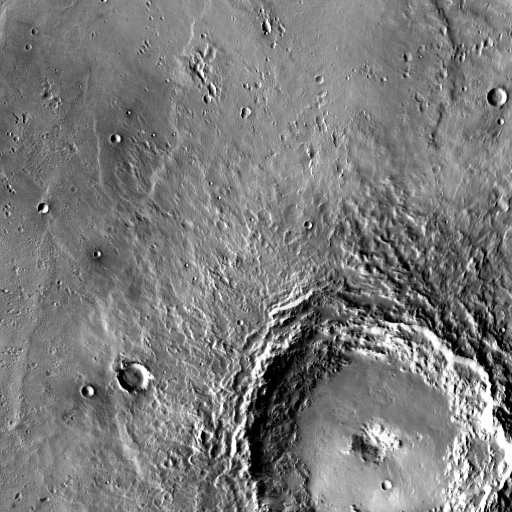
Crater classes present: Background, Other, Layered, Secondary